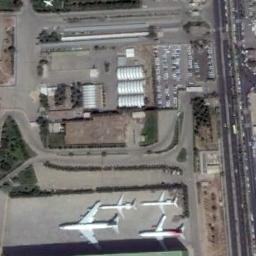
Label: airplane